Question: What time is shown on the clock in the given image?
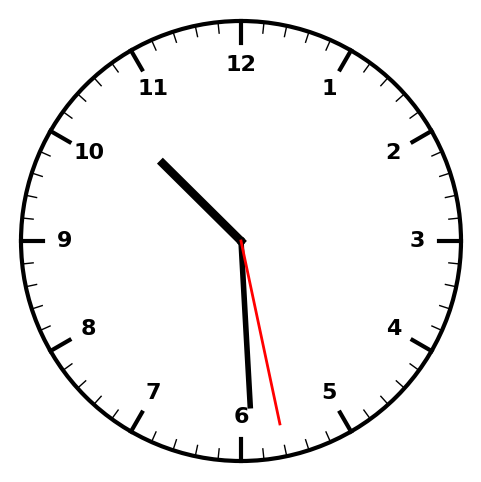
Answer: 10:29:28